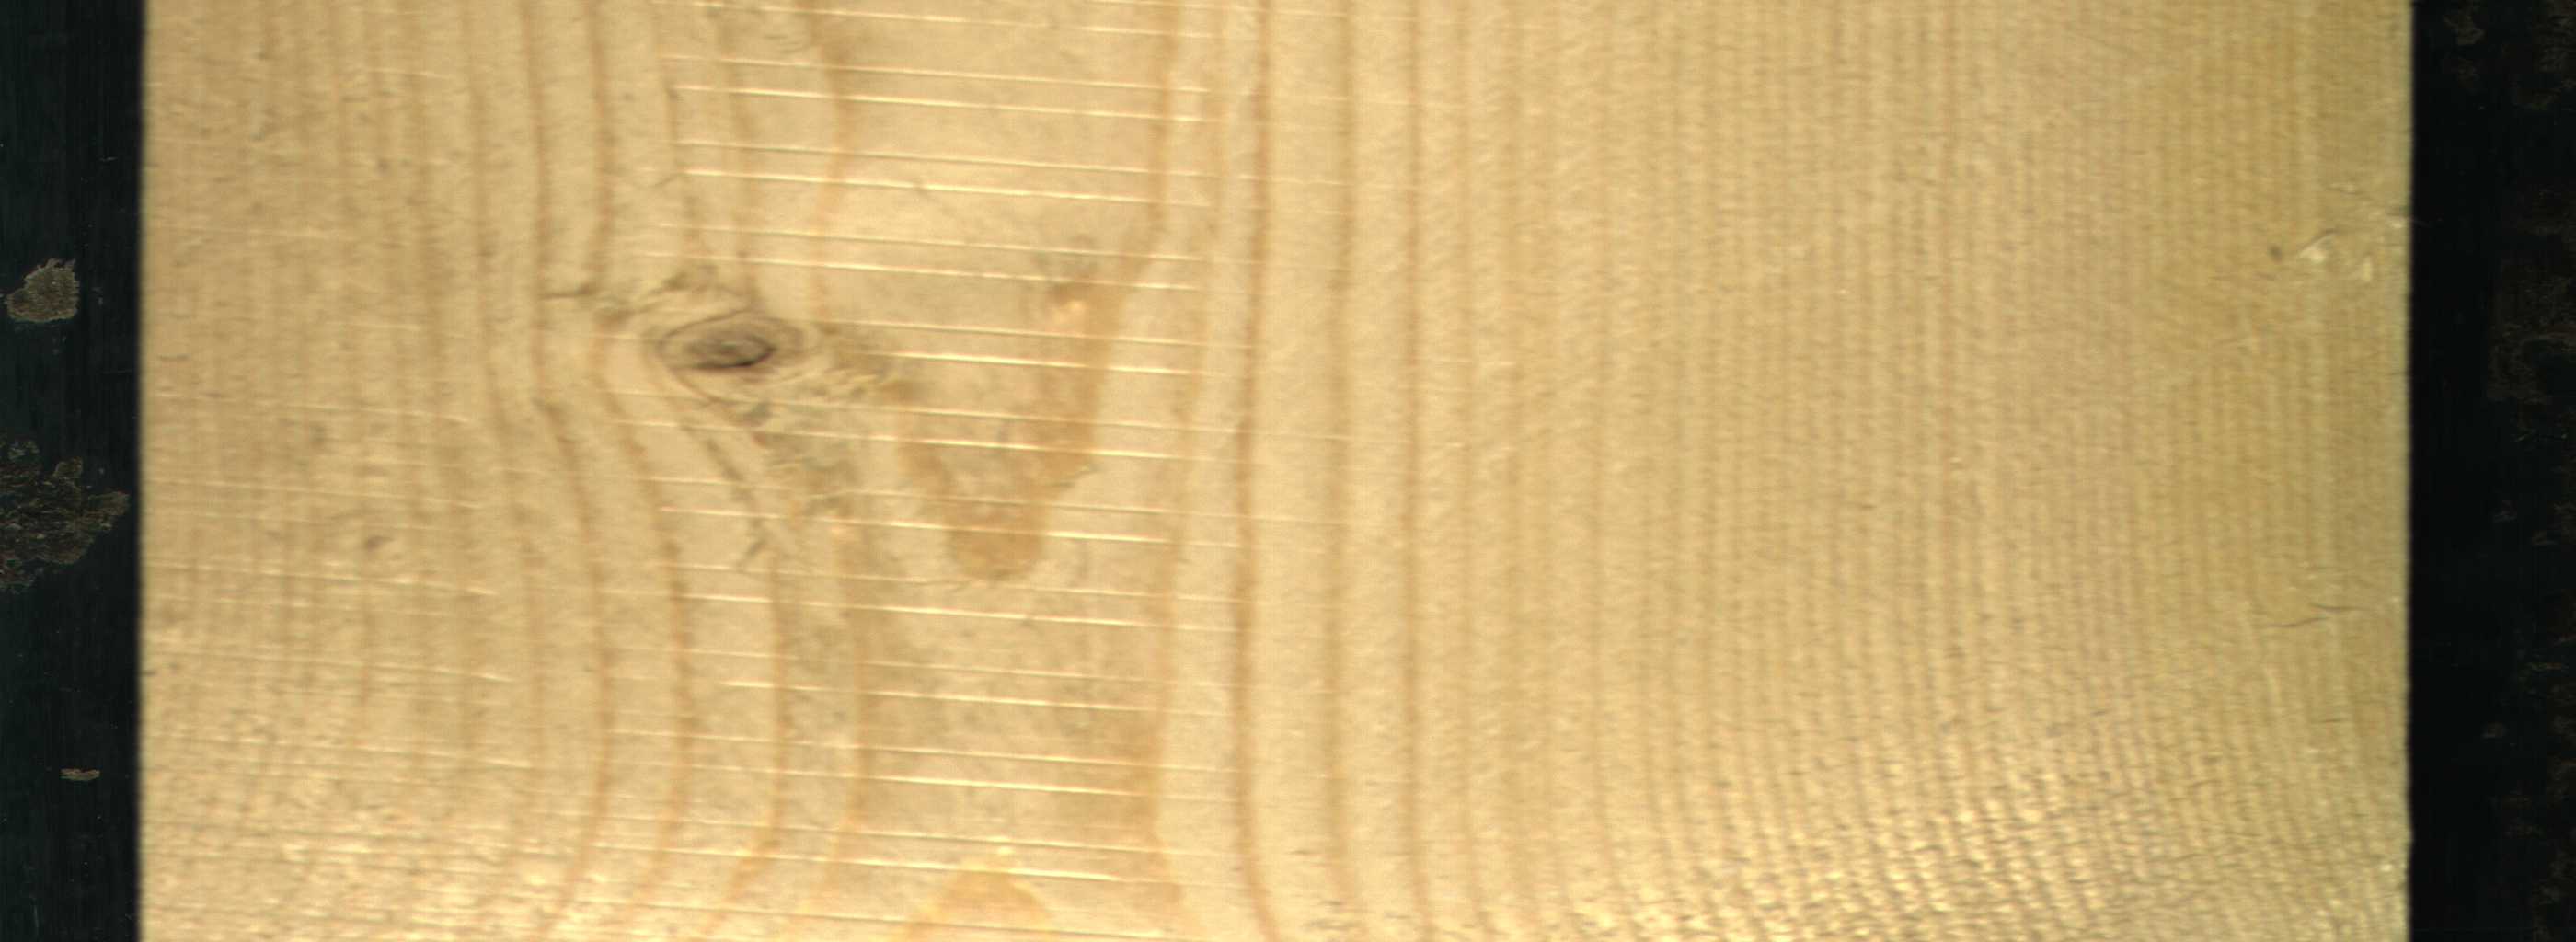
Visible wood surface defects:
Live_Knot